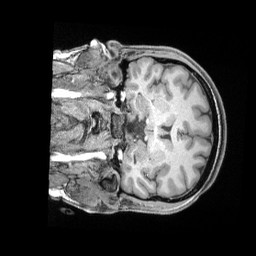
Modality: T1w
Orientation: coronal
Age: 32
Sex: female
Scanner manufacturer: siemens
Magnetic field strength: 3 T
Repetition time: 2 s
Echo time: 0.00211 s